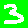
Digit: 3